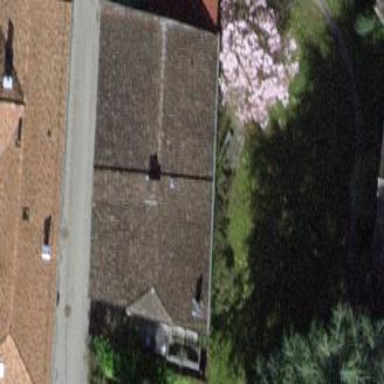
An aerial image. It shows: Detached building with half-hipped roof.